Question: I manage to generate simple Woocommerce product over REST api.
I fail to add product content with html code (e.g. table in my case).
The rest api
'''
$api_response = wp_remote_post( $client_domain . '/wp-json/wc/v3/products', array(
'headers' => array(
'Authorization' => 'Basic ' . base64_encode( $K.':'.$S )
),
'body' => array(
'name' => $product_name, // product title
// 'status' => 'publish', // default: publish
'type' => 'simple',
'categories' => array(
array(
'id' => 22 // each category in a separate array
)
),
'regular_price' => $price, // product regular price
'price' => $price, // current product price
'description' => $allTable, // **** HTML TABLE ... *****
'short_description' => 'tilesim user product',
'visible' => true, // current product price 'images' => [ ['src' => $pimage] ] // array( "src" => $pimage)
'images' => [
[
'src' => $pimage
],
[
'src' => $rimage
]
]
)
'''
The line with commented starts (****) has the variable ('$allTable') that will be displayed as raw html instead of a table:

How do I get over this issue and get the table, not the html markup?
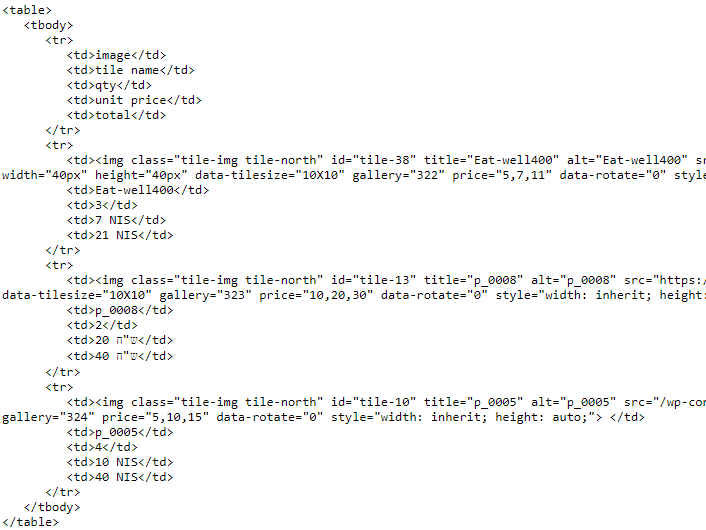
Answer: PHP provides the htmlentities function which are used to encode and decode. Kindly check below examples how you can decode the php strings.
'''
$str = '<a href="https://www.w3schools.com">w3schools.com</a>';
echo html_entity_decode($str);
'''